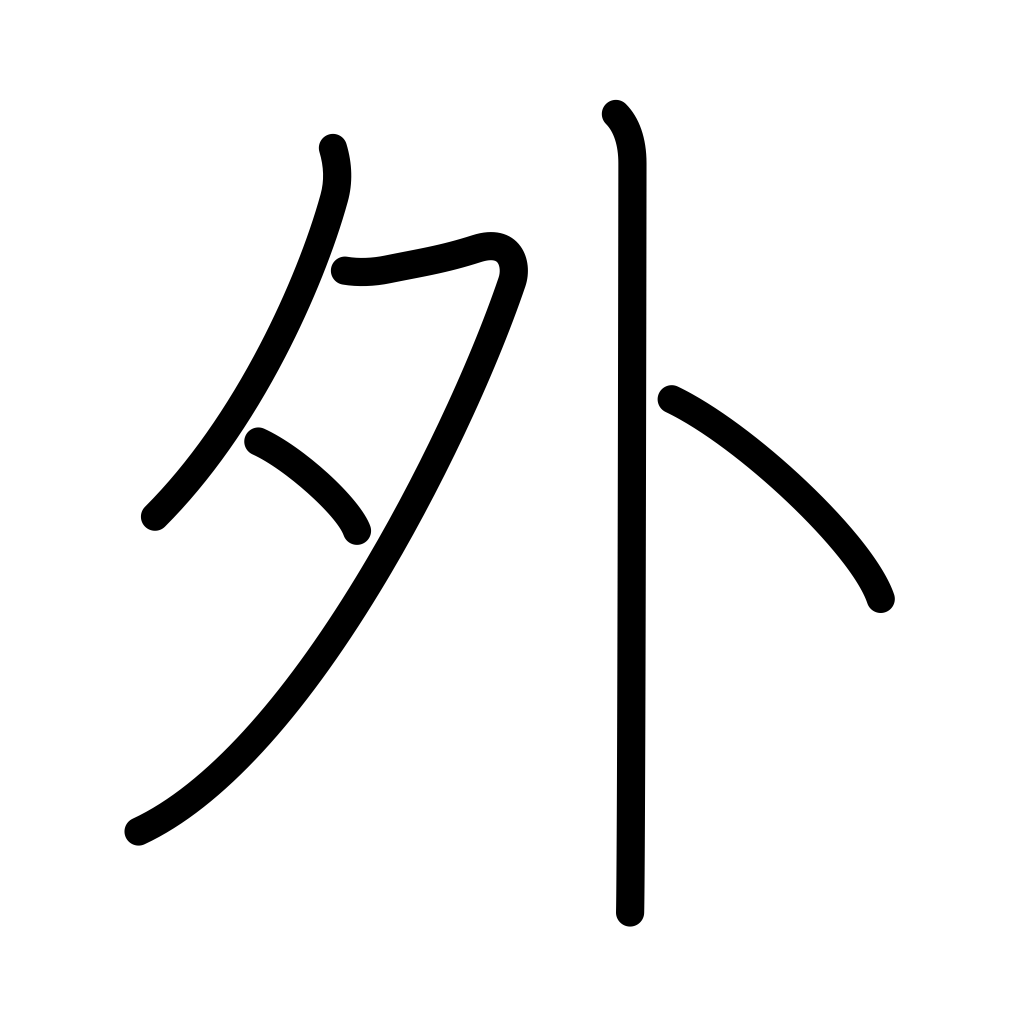
Meaning: outside